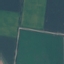
Land use / land cover class: AnnualCrop